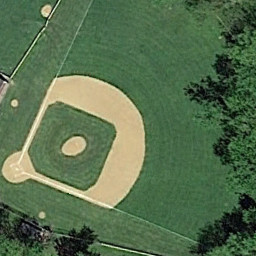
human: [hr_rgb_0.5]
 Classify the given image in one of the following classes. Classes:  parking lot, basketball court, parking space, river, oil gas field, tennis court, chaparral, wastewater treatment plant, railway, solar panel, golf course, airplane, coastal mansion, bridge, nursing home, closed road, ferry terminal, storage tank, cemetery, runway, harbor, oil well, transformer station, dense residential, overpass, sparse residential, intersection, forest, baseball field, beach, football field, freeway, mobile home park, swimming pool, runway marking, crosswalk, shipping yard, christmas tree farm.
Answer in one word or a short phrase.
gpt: baseball field